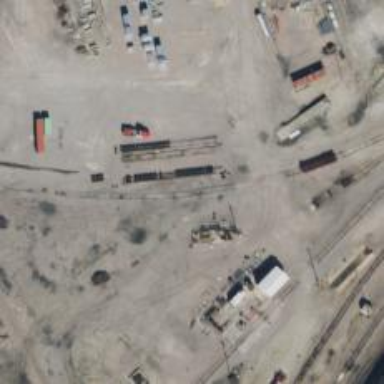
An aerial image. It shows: Railway yard with wye configuration.